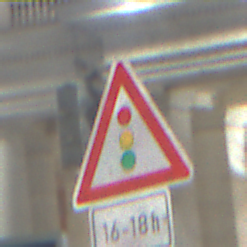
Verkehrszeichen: Lichtzeichenanlage
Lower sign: ZeitangabenOhneBeschraenkungAufWochentage1
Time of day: Night
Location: Outdoor (Urban)
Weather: PartlyCloudy
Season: NotSpecified
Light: Artificial